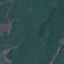
Land use / land cover class: Forest